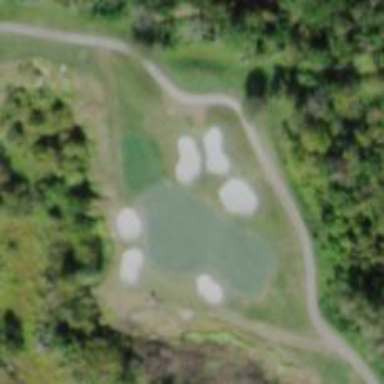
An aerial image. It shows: View of golf hole.